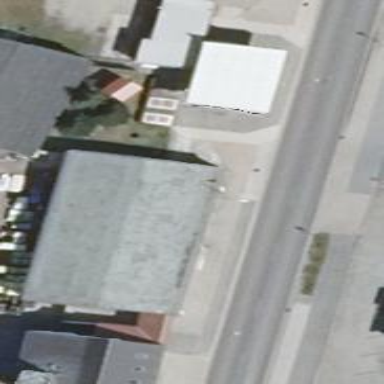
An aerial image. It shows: Garden center.